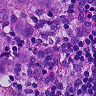
Metastatic tissue present: yes